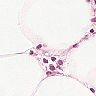
Metastatic tissue present: no